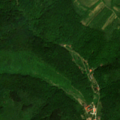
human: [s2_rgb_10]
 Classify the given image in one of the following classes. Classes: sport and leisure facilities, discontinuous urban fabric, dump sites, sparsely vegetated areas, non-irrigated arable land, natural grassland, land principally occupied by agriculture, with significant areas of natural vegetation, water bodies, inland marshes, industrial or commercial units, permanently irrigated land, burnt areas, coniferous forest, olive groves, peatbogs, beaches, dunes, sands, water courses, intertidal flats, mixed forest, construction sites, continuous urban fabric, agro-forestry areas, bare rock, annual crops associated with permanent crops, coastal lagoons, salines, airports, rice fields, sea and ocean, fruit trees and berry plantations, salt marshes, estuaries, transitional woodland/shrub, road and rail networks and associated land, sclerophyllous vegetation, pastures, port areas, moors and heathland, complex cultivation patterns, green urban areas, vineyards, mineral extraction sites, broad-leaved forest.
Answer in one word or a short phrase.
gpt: complex cultivation patterns, land principally occupied by agriculture, with significant areas of natural vegetation, broad-leaved forest, mixed forest